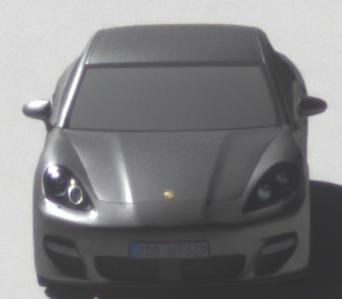
Make: Porsche
Model: Panamera
Detailed model: Panamera (970)
Model produced from: 2010/05
Model produced until: 2013/04
Doors: 5
Color: gray
Road condition: dry road
Daytime: midday
Contrast: high contrast